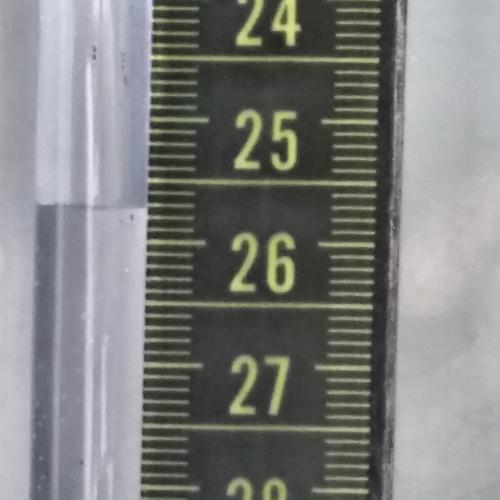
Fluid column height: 25.7 cm